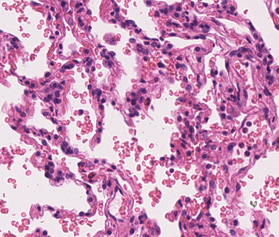
Tumor epithelial tissue: no
Tumor-associated stroma tissue: no
Normal tissue: yes